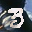
Label: 3